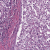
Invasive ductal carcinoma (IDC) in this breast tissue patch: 1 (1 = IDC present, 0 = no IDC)